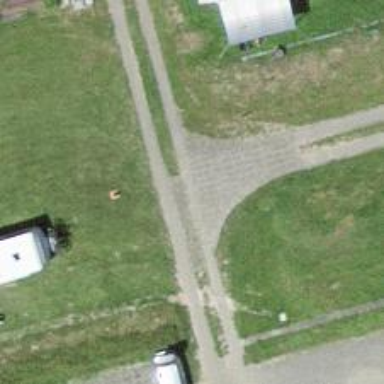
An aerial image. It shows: Unpaved driveway used as service road.